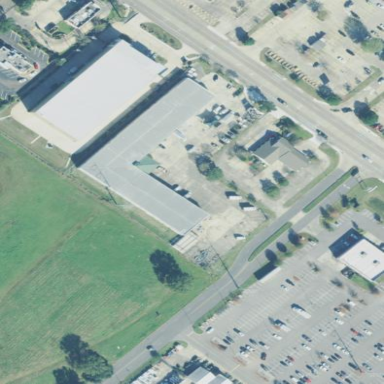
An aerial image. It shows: Storage rental shop.